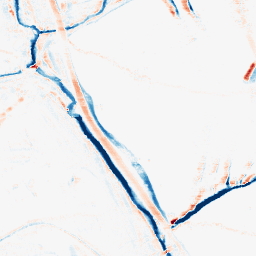
Category: morphological
Decomposition family: morphological_rect
Decomposition parameters: operation: average
width: 10
height: 5
Upsampling method: cubic_catmull_rom
Upsampling parameters: scale: 4
Upsampling scale: 4